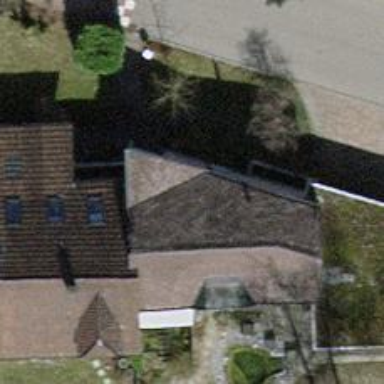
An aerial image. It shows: Semidetached house with gabled roof.